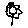
Label: flower